Question: I have an app that shows "chapters and pages" in an 'NSOutlineView'.
To make it clear to the user that "chapters" can contain "pages", I'd like the outline view to always show the disclosure triangle for chapters, even if they have no pages in them (i.e. are empty).
Here's an example:

Note how the first chapter is empty (no pages) and has disclosure triangle.
I'd like the triangle to show up so that when users click on it, they realize that this is a "container" item that can contain other items.
I tried implementing various delegate methods, but could not get the disclosure triangle to show for empty entries.
Sample project: <URL>
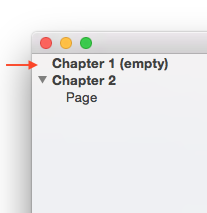
Answer: Ok, now I see. You're using Cocoa Bindings which assumes that some of the 'dataSource' methods shouldn't get called. As displayed at the <URL>
> '- (BOOL)outlineView:(NSOutlineView *)outlineView
isItemExpandable:(id)item'IMPORTANTWhile this method is marked as @optional in the protocol, you must implement this method if you are not providing the data for the outline view using Cocoa bindings.
Just try to implement it without Cocoa Bindings. Or you can find the way to break into the binding process and find out how to reject disclosure button deletion.
Yep, there's a third way. You can create MyTableCellView.xib and add your own disclosure button as well.
To determine, which item should have disclosure triangle, there's a 'Leaf' key path at the 'Tree Controller' attributes inspector tab.

Don't forget to add models' values to your data like that
'''
@{@"title": @"Chapter 1 (empty)", @"isLeaf":@(NO)}
'''